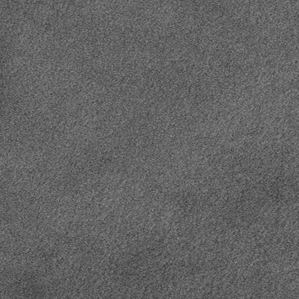
Label: frost